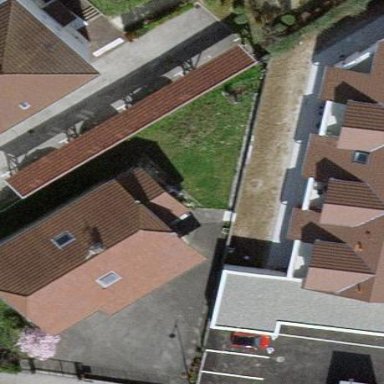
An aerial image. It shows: Roof with gabled shape oriented along the building.